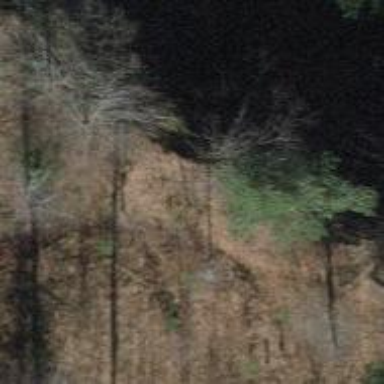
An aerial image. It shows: Natural cliff.